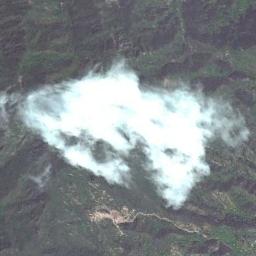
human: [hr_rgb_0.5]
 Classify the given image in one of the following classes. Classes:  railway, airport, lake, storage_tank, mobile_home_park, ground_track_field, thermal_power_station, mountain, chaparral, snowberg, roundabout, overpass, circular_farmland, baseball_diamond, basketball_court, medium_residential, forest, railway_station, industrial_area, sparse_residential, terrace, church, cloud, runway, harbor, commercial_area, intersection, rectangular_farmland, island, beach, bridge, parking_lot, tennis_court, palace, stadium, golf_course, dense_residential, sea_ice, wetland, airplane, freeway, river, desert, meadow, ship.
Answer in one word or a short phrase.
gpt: cloud